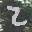
Label: 2